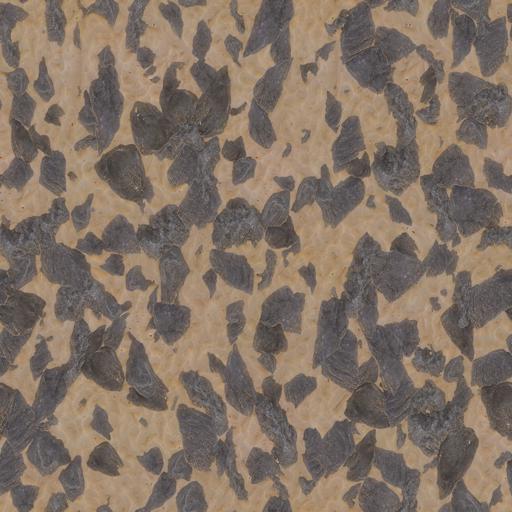
Tags: desert pebbles rocks sand small stone